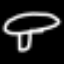
Label: mushroom